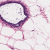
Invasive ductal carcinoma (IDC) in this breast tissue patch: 0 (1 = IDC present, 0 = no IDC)